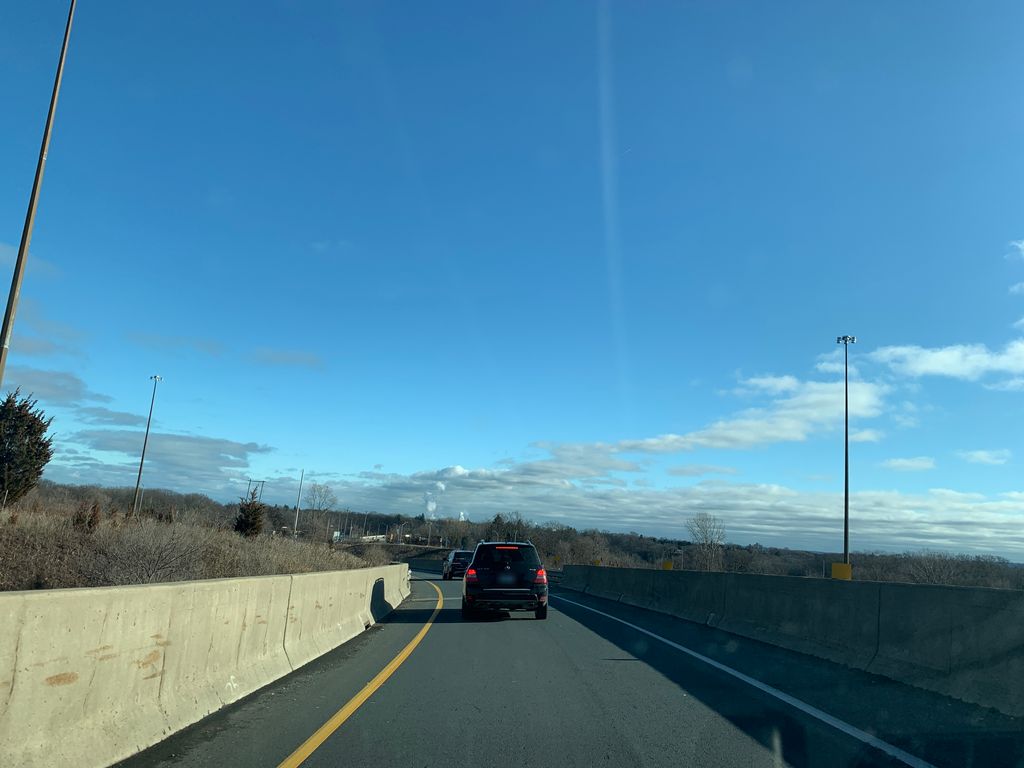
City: hamilton